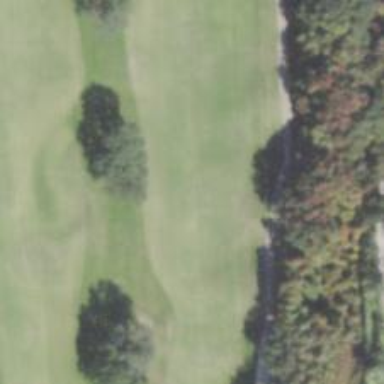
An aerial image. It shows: Golf hole.